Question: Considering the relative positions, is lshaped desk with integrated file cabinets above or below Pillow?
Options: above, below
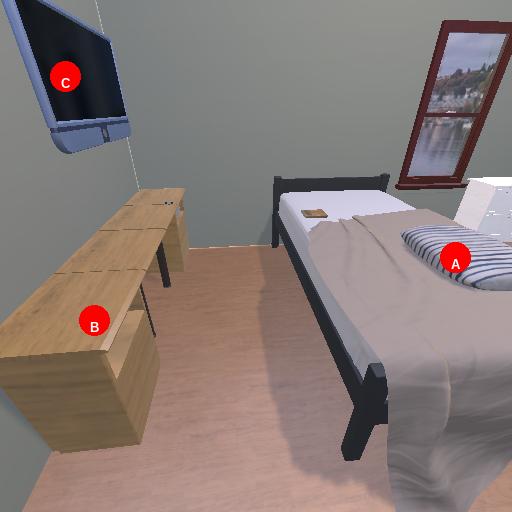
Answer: above